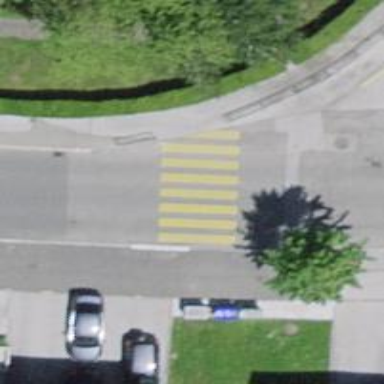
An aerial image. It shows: Marked road crossing.